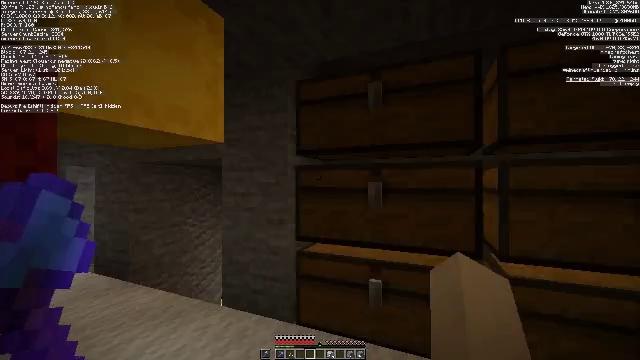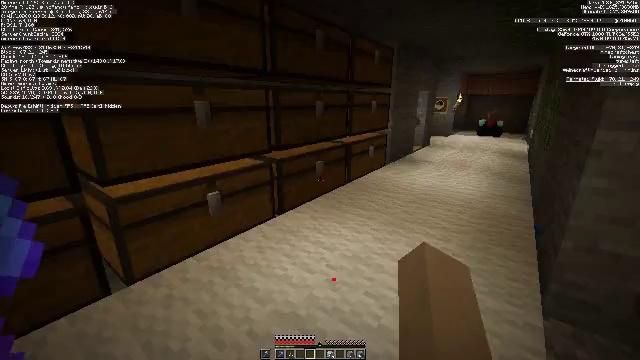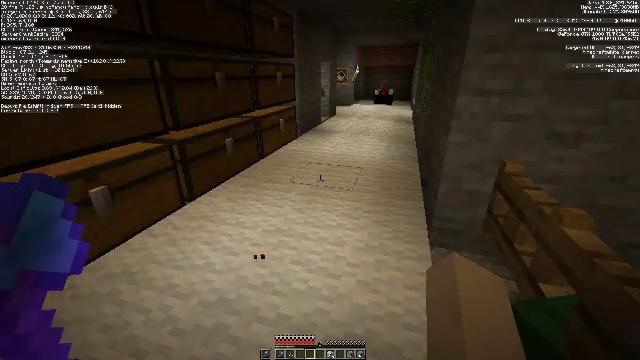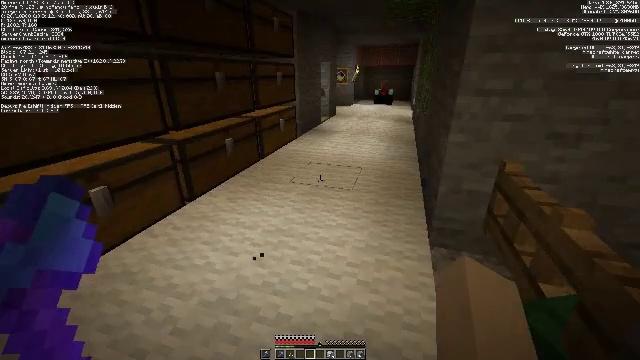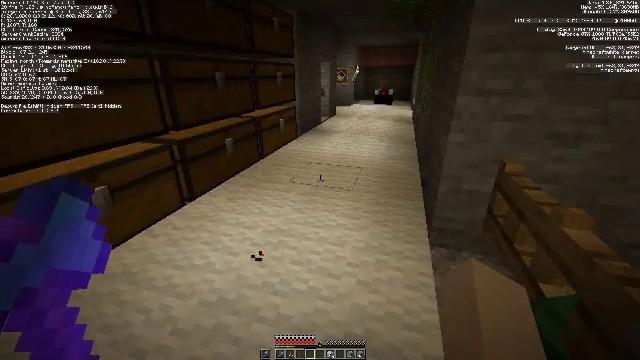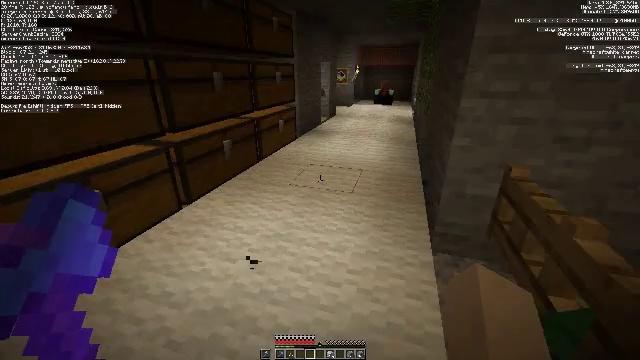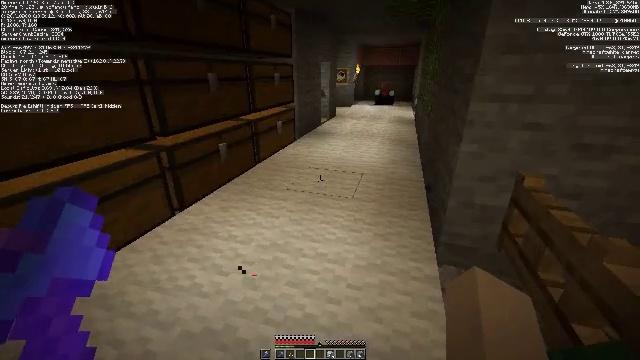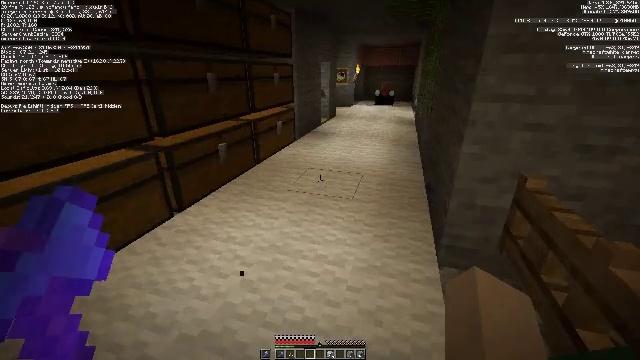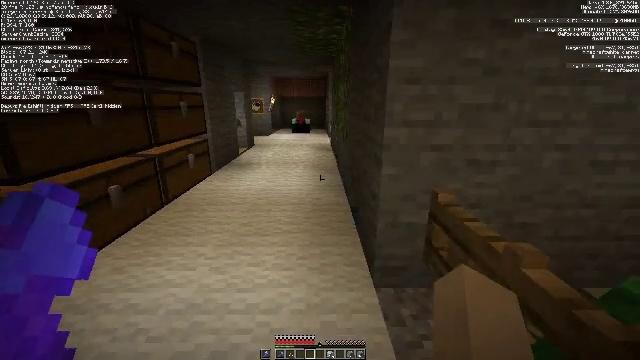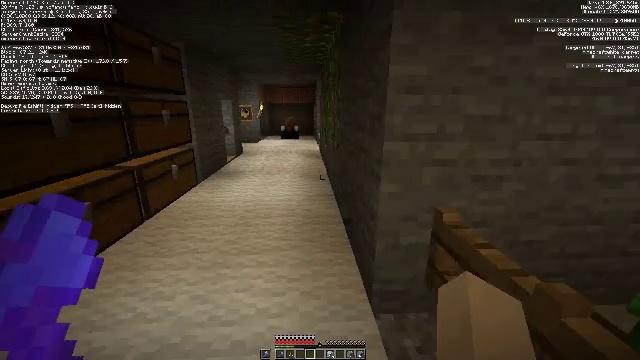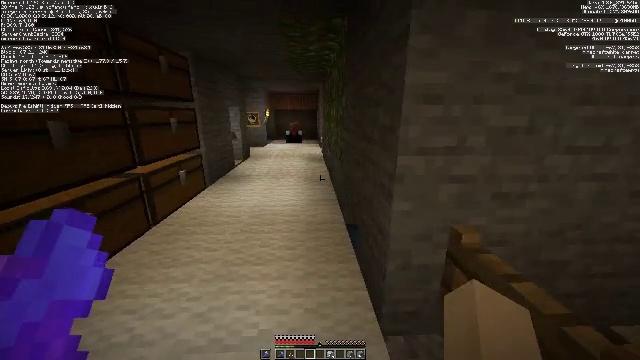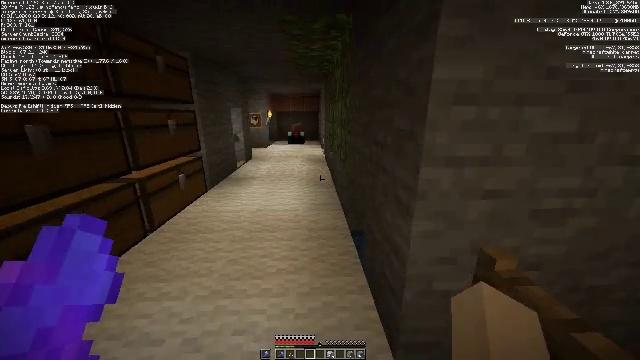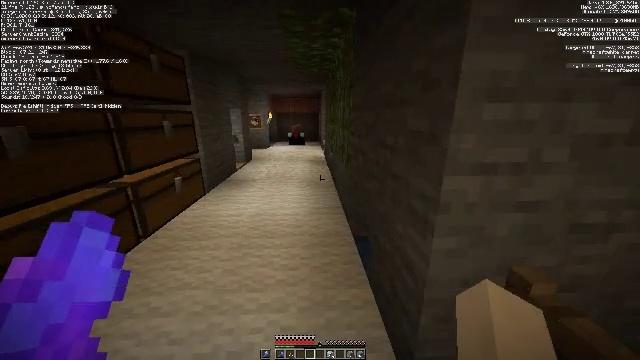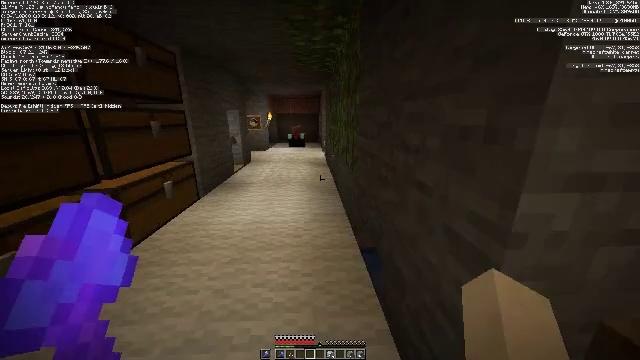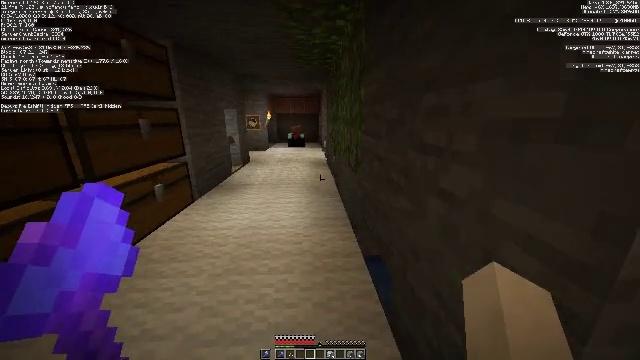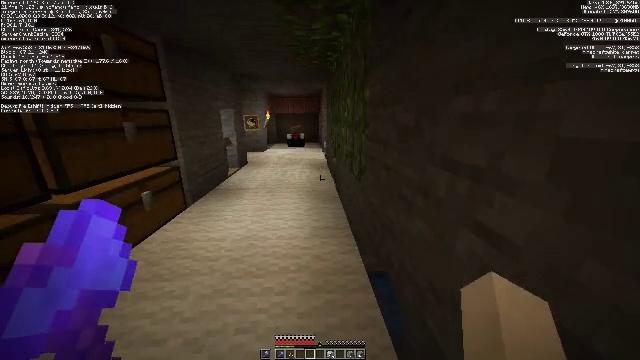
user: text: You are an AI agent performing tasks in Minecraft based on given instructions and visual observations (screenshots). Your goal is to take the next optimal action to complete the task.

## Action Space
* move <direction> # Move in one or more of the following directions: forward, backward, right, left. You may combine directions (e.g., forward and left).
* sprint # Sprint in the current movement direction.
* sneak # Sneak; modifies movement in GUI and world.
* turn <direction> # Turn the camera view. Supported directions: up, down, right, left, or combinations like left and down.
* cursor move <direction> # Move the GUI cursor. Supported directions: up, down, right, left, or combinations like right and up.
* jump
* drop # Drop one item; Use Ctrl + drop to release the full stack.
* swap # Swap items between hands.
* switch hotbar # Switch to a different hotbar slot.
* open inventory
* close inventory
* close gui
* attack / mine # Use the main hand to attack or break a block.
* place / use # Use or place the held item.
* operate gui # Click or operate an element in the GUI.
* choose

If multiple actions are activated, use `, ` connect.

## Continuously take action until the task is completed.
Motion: motion action
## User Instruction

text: Break the yellow shulker box to collect it.
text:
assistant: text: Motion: turn right and down
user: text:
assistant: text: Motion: turn right and down
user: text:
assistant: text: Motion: no_op
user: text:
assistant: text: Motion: no_op
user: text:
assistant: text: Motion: move forward
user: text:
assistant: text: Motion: move forward
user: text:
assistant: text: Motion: move forward
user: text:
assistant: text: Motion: move forward, sprint, turn right and up
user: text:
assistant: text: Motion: move forward, turn right and up
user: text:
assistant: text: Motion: move forward
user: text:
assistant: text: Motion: move forward
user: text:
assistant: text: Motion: move forward
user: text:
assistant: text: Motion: move forward
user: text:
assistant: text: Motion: move forward
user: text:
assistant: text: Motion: move forward
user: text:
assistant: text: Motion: move forward
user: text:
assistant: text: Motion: move forward, turn left and down
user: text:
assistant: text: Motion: move forward, turn left
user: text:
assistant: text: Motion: move forward, turn right
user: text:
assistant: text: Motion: move forward
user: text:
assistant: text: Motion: move forward
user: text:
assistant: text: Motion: move forward
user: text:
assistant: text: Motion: move forward
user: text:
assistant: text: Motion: move forward
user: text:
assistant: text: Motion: move forward
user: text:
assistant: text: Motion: move forward, turn up
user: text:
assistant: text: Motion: move forward, turn right
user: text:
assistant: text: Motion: move forward, turn right
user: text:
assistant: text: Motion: move forward, turn right
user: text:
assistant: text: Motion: move forward, turn right